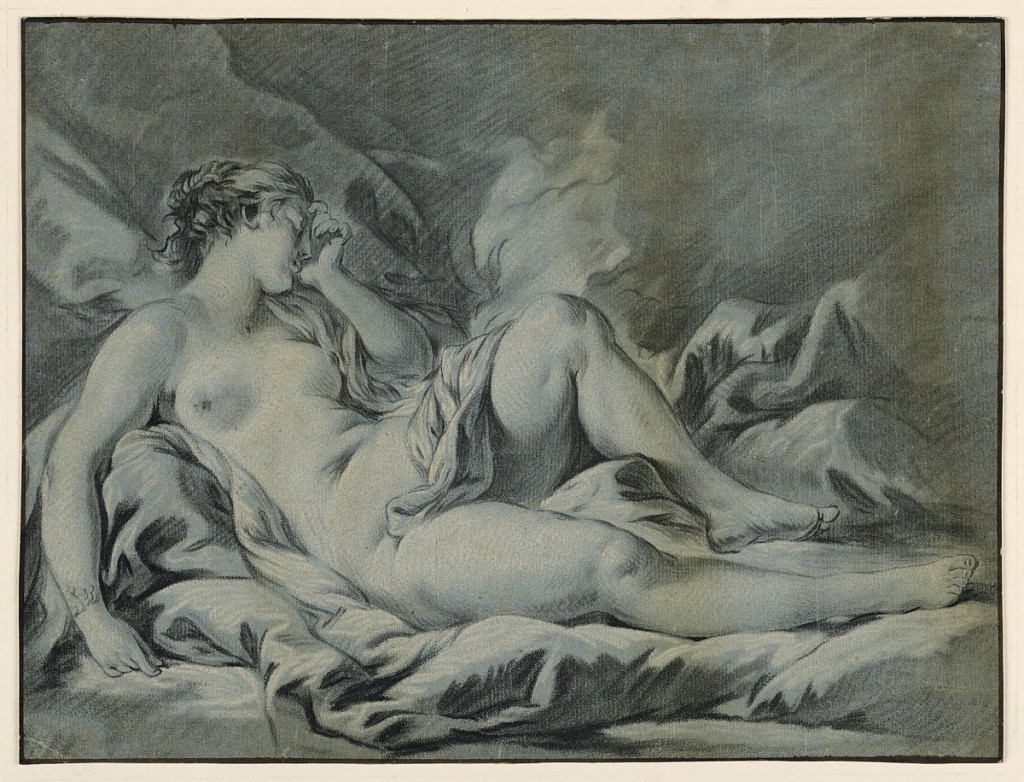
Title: Nude Woman Sleeping
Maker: Gilles Demarteau, Flemish, 1722 – 1776
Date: ca. 1770
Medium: Engraving in crayon manner, black and white colors on blue paper
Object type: Print
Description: Nude woman lying from left to right. The body is slightly turned to the left and the head bent to the right leaning on her left hand. Drapery curls diagonally around the left hip to rest on the right inner thigh.